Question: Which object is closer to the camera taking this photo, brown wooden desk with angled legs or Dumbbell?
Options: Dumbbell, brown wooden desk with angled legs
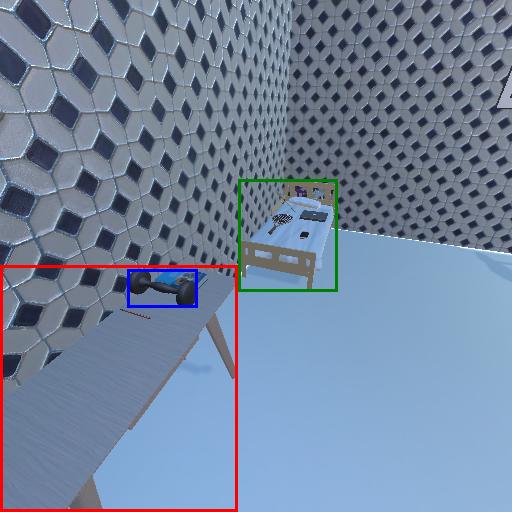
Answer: Dumbbell